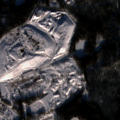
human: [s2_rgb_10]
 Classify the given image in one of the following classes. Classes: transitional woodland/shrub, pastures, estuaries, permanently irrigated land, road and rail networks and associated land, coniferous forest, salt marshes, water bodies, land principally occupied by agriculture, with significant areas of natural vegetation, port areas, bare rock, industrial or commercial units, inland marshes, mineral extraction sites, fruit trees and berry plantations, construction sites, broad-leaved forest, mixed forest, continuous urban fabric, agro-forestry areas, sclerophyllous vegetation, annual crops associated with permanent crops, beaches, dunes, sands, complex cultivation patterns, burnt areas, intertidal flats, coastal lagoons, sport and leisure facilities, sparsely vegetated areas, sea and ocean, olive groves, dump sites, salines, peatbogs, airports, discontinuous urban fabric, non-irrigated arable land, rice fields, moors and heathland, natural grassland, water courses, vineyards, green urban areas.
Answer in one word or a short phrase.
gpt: dump sites, sport and leisure facilities, coniferous forest